Question: I tried below approach, but didnt succeed to retrieve my properties file into inputstream.
<URL>
: <URL>

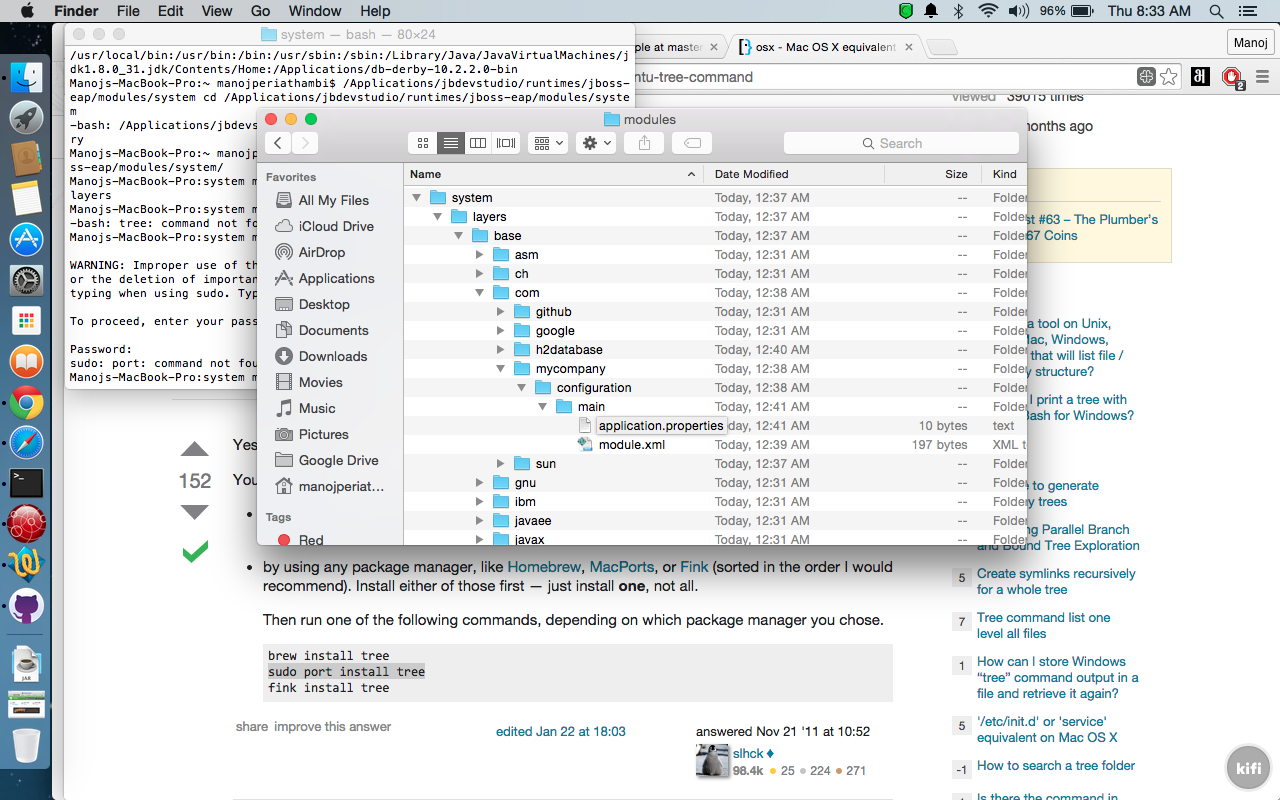
Answer: You need add your module to your application classpath (step 3 of <URL>:
> Add your module to your application classpath in a 'jboss-deployment-structure.xml' file'''
<?xml version="1.0" encoding="UTF-8"?>
<jboss-deployment-structure>
<deployment>
<dependencies>
<module name="com.mycompany.configuration" />
</dependencies>
</deployment>
</jboss-deployment-structure>
'''
This file must be placed either in the 'META-INF' directory of your
EAR file or the 'WEB-INF' directory of your WAR file. See <URL> for more information.or add your module to your application classpath using a 'MANIFEST.MF'
entry:'''
Manifest-Version: 1.0
Dependencies: com.mycompany.configuration
'''